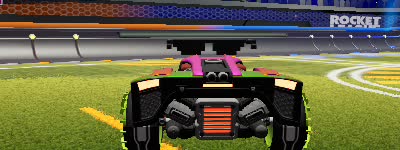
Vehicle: breakout